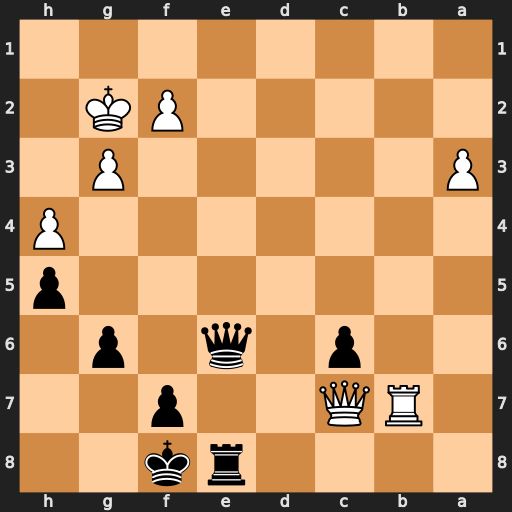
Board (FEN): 4rk2/1RQ2p2/2p1q1p1/7p/7P/P5P1/5PK1/8
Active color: b
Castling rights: -
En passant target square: -
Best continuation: Qd5+ Kh2 Re1 Qb8+ Kg7